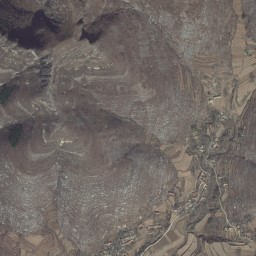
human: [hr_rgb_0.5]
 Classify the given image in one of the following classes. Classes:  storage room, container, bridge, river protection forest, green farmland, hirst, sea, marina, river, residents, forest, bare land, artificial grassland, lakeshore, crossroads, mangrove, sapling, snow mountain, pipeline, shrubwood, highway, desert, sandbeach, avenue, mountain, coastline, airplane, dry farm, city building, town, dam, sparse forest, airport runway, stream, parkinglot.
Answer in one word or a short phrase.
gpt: mountain